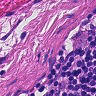
Metastatic tissue present: yes